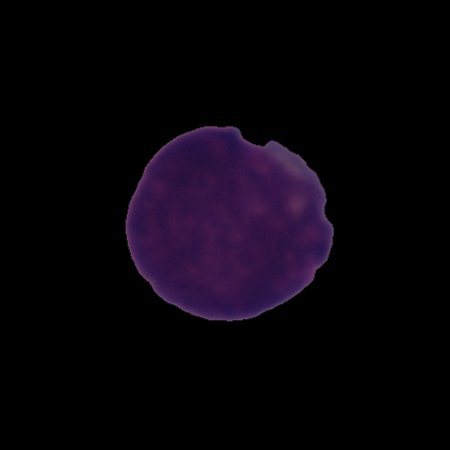
Label: cancer